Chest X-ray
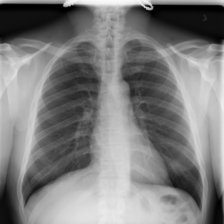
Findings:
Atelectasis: negative
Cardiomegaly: negative
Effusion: negative
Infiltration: negative
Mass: negative
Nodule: negative
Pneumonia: negative
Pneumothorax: negative
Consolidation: negative
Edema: negative
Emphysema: negative
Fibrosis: negative
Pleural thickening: negative
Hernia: negative